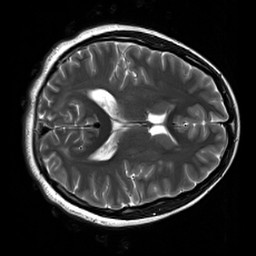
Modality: T2w
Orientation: axial
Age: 34
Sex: female
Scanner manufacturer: siemens
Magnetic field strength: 3 T
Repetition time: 7 s
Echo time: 0.09 s